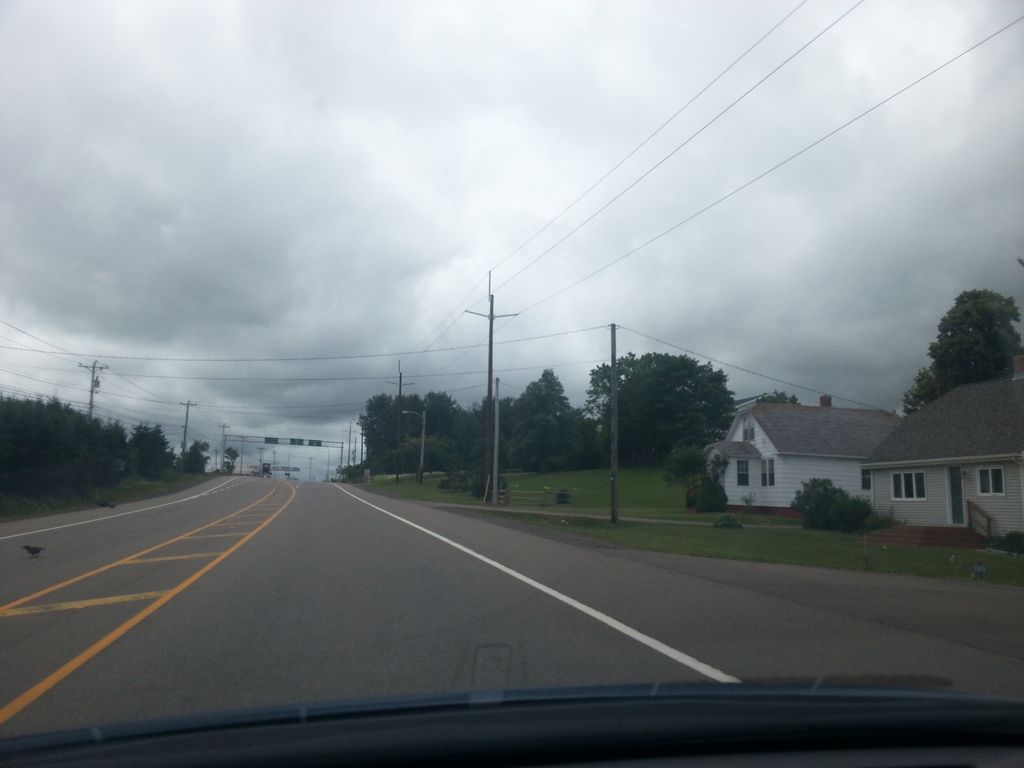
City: charlottetown